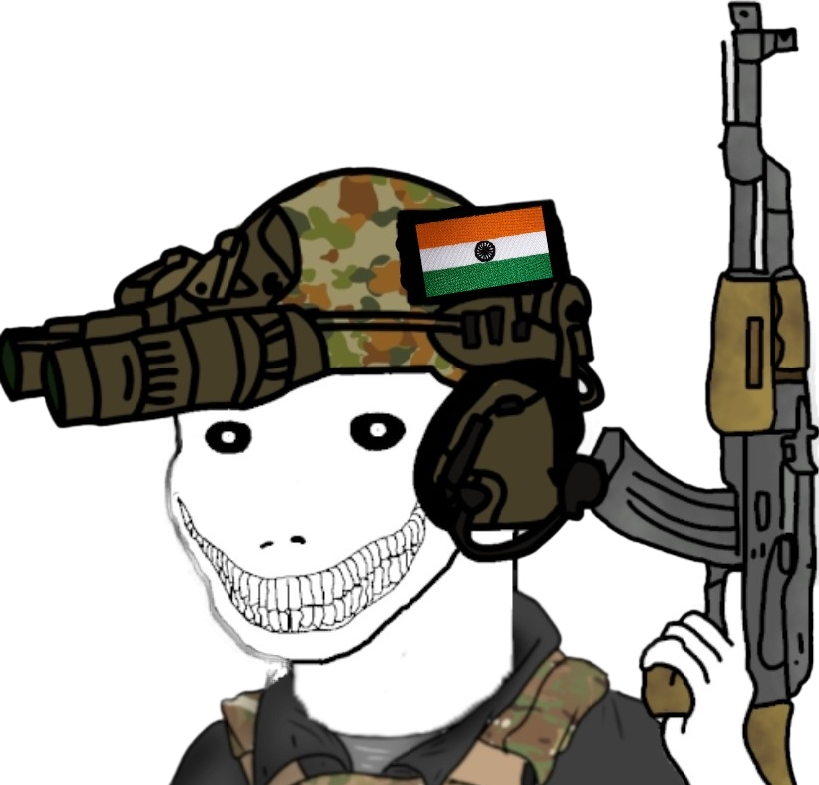
Label: 5_Oomer